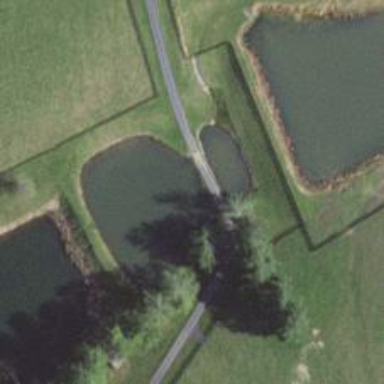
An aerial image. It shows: Culvert tunnel.